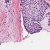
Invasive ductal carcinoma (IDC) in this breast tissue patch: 1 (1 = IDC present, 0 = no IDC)